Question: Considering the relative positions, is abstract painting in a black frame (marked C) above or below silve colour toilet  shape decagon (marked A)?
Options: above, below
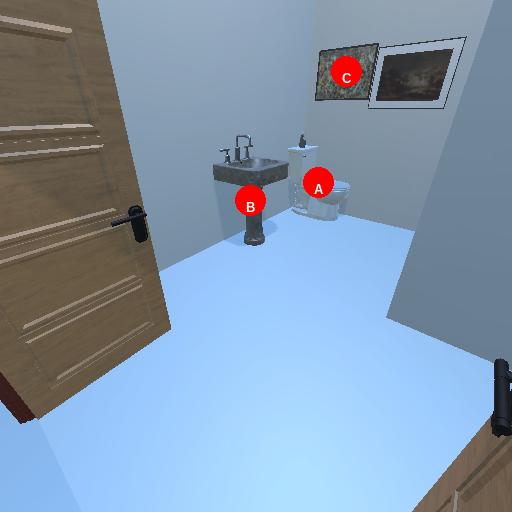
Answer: above